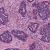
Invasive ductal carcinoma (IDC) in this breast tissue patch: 1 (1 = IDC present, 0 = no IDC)